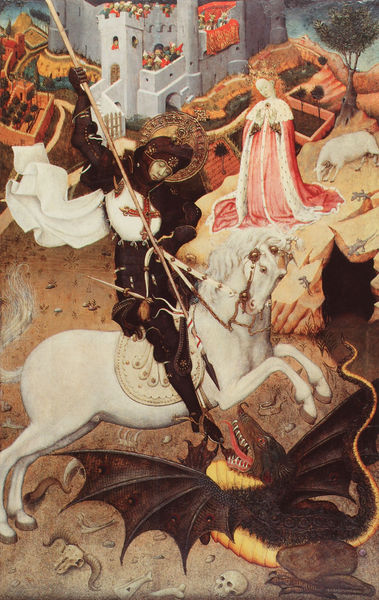
Titel: Sant Jordi/Heiliger Georg
Künstler: Bernat Martorell
Institution: Chicago, The Art Institute
Schlagwörter: baum, gemälde, himmel, mann, weiß, menschen, mädchen, frau, grau, hell, zeichen, rot, schädel, steine, tod, bild, boden, prinzessin, pferd, reiter, zuschauer, berge, mauer, lanze, schaf, burg, kreuz, jungfrau, helm, ritter, rüstung, schimmel, skelett, totenkopf, zähne, mittelalter, rothaarige, heiliger, speer, töten, drache, drachentöter, georg, wurm, rotes kreuz, weisses pferd, totenkopfsteine, totenkiopf, drsche